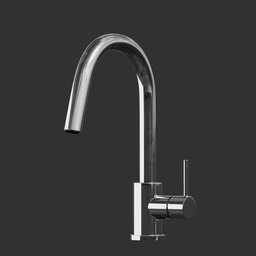
Label: appliances